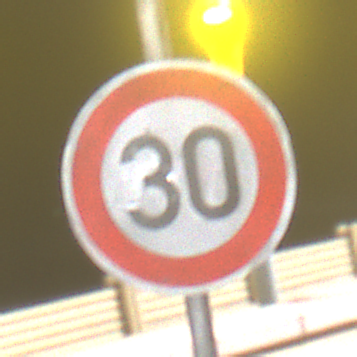
Verkehrszeichen: Geschwindigkeit30
Umgebung: Outdoor, Urban
Tageszeit: Night
Wetter: PartlyCloudy
Licht: Artificial
Jahreszeit: NotSpecified
Kontrast: HighContrast